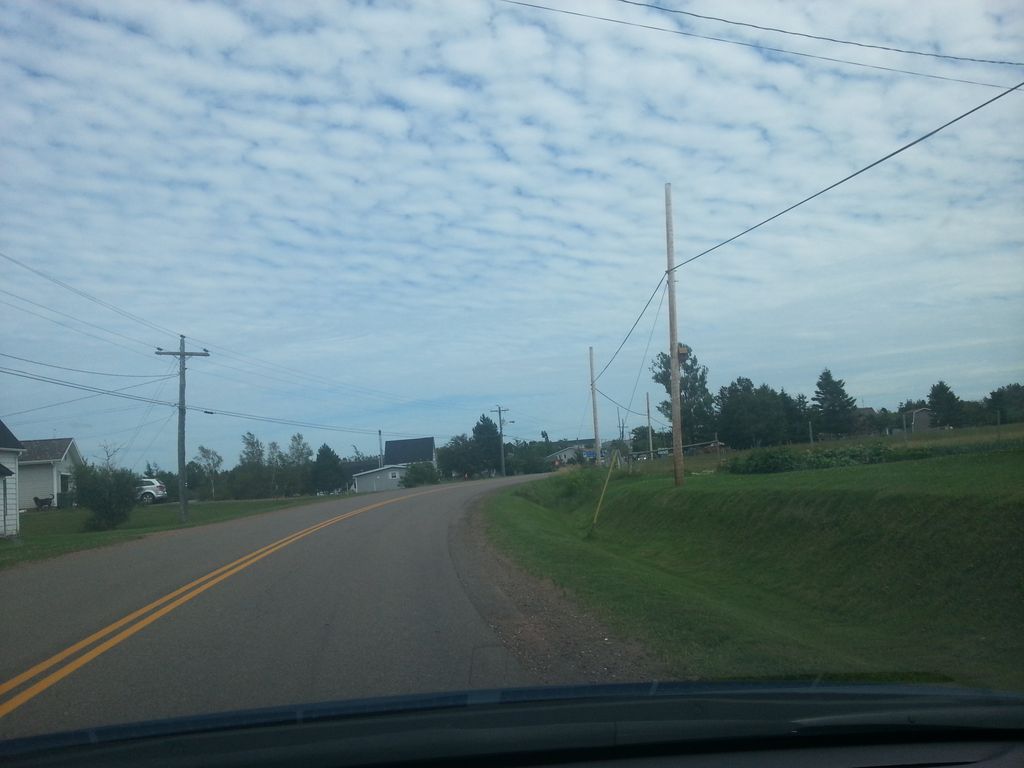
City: charlottetown